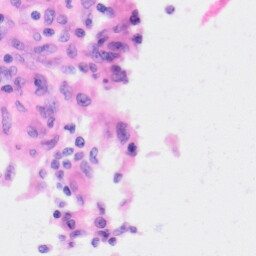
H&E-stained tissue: Kidney